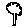
Label: tree